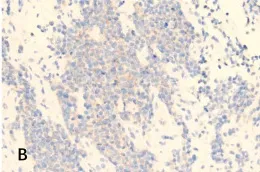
H&E staining and immunostaining of specimens from the resected mass (metastasis). Immunohistochemistry showed positivity for. CD56.
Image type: pathology (immunostaining)